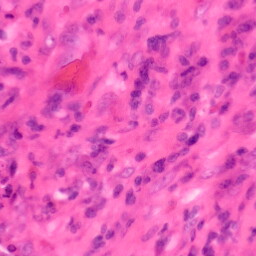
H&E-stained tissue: Colon